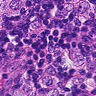
Metastatic tissue present: yes